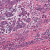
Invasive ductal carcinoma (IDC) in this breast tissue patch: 0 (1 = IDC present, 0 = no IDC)